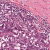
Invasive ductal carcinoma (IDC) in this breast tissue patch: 1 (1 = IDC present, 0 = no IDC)